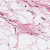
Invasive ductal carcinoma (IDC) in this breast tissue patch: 0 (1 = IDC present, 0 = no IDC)